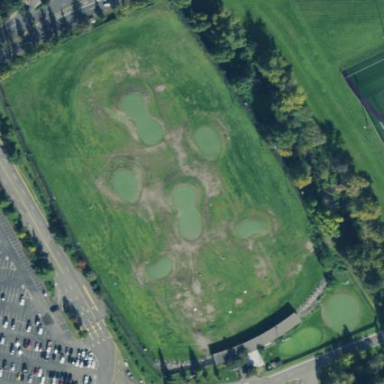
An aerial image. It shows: Golf course with driving range. The leisure land is designated for golf with lush grass.